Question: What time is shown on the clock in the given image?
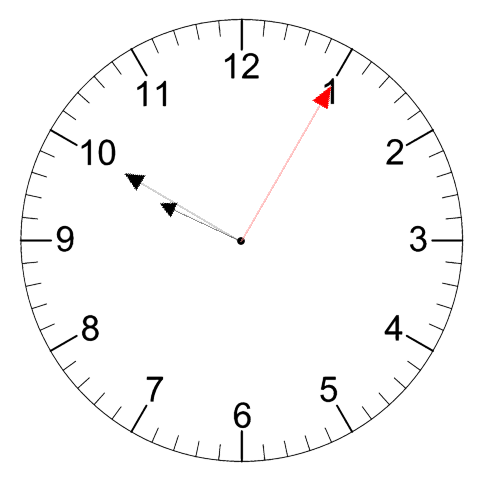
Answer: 09:50:05